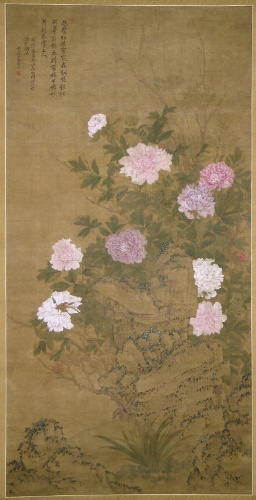
Artist: Yun Shouping
Artist bio: Chinese, 1633–1690
Object type: Hanging scroll
Classification: Paintings
Medium: Hanging scroll; ink and color on silk
Culture: China
Period: Qing dynasty (1644–1911)
Dimensions: Image: 69 5/8 x 35 in. (176.8 x 88.9 cm)
Overall with mounting: 121 1/2 x 43 in. (308.6 x 109.2 cm)
Overall with knobs: 121 1/2 x 46 1/2 in. (308.6 x 118.1 cm)
Department: Asian Art
Credit line: Gift of Mr. and Mrs. Earl Morse, 1972
Accession year: 1972
Repository: Metropolitan Museum of Art, New York, NY
Tags: Peonies